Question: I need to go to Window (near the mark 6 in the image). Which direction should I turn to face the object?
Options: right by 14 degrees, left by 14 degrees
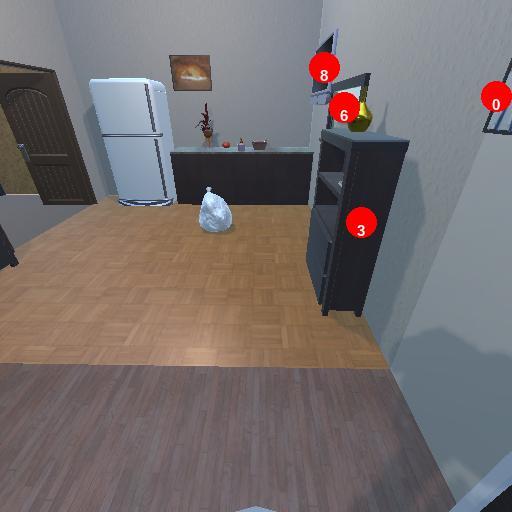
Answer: right by 14 degrees